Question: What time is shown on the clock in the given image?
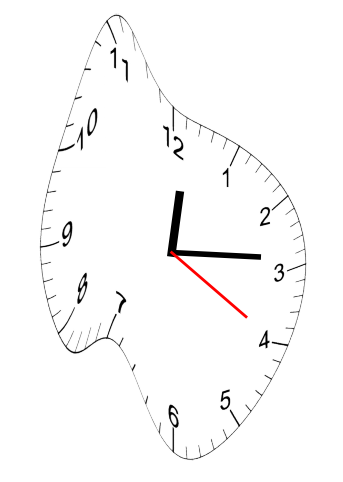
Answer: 12:14:20